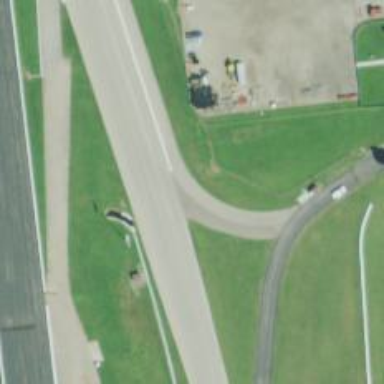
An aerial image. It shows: Raceway road.